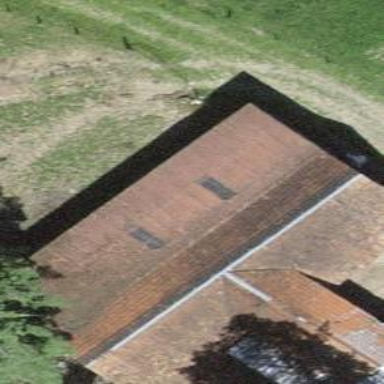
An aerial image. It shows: Rural barn.